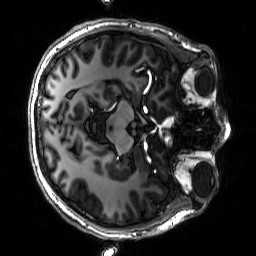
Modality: T1w
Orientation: axial
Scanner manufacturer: siemens
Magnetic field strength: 6.98 T
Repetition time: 3.58 s
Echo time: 0.00141 s